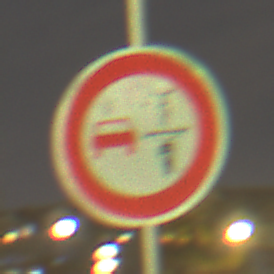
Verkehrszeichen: VerbotUeberholenEinspurigeFahrzeuge
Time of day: Night
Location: Outdoor (Urban)
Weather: PartlyCloudy
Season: NotSpecified
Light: Artificial